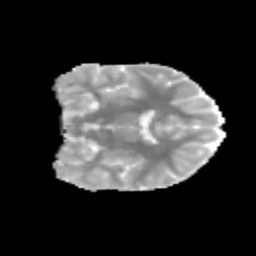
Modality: MD
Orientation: coronal
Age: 12
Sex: female
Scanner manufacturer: siemens
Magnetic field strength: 3 T
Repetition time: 3.8 s
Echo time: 0.07 s